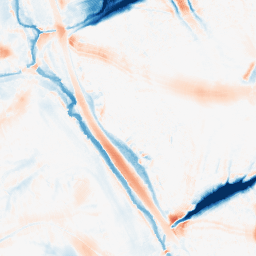
Category: morphological
Decomposition family: morphological
Decomposition parameters: operation: average
size: 20
Upsampling method: lanczos
Upsampling parameters: scale: 4
Upsampling scale: 4